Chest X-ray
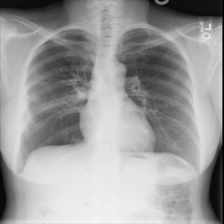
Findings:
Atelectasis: negative
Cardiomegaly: negative
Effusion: negative
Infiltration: negative
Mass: negative
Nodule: negative
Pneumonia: negative
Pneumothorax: negative
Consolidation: negative
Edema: negative
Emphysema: negative
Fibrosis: negative
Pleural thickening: negative
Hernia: negative